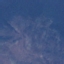
Land use / land cover class: HerbaceousVegetation